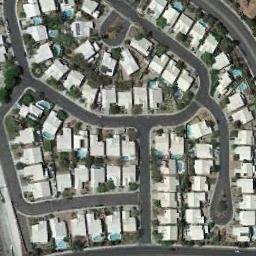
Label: dense_residential